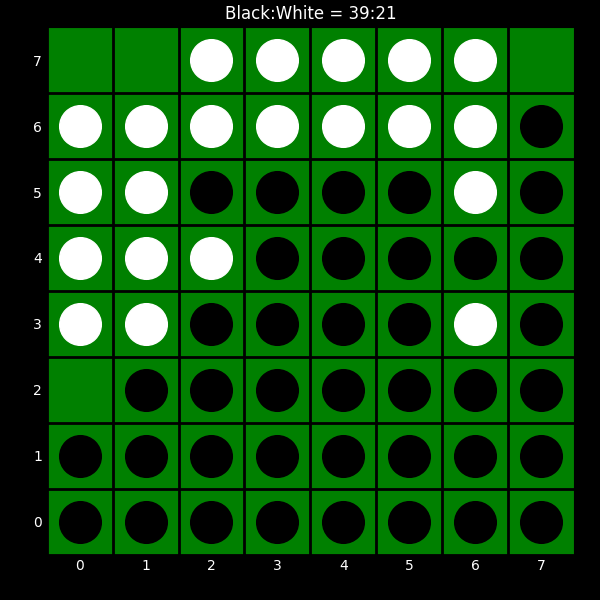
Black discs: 39
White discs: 21